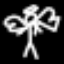
Label: angel